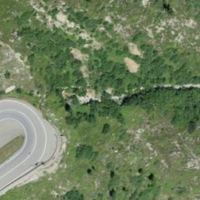
EUNIS habitat code: 26
Species observed at this site:
Marmota marmota
Phyteuma betonicifolium
Gymnadenia conopsea